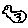
Label: bird